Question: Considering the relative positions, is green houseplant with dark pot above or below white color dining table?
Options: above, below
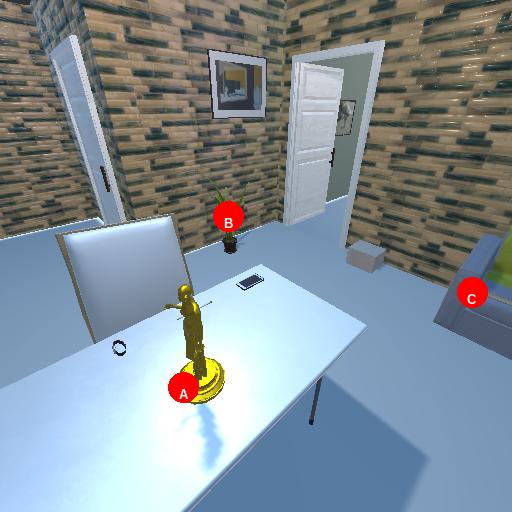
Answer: above